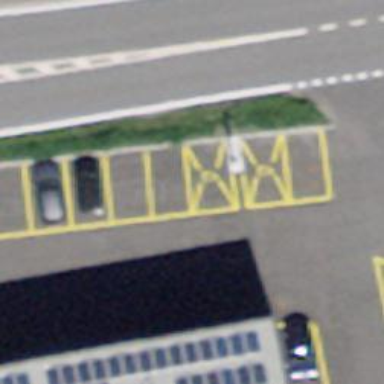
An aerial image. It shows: Charging station.